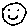
Label: smiley face